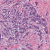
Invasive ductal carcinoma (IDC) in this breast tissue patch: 1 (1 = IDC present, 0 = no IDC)